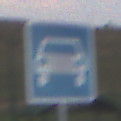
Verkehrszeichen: Kraftfahrstrasse
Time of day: SunriseSunset
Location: Outdoor (RoadRail)
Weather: PartlyCloudy
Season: NotSpecified
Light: Natural